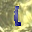
Label: 1